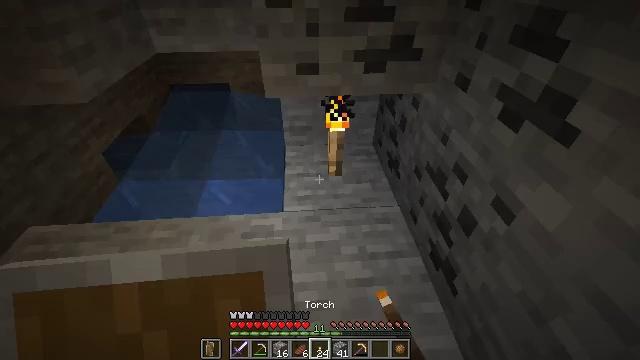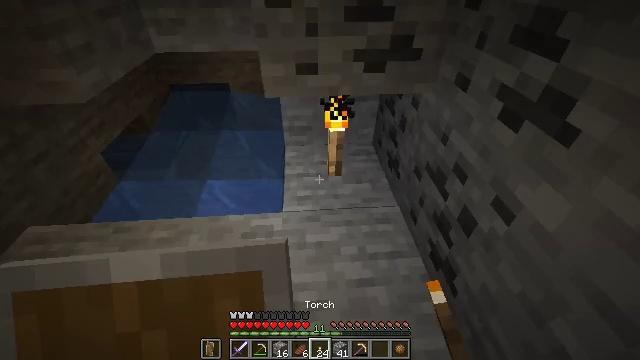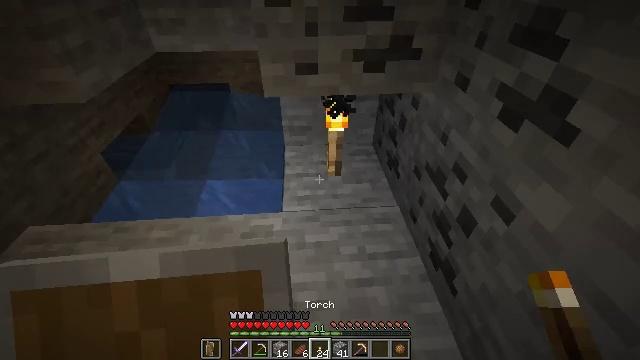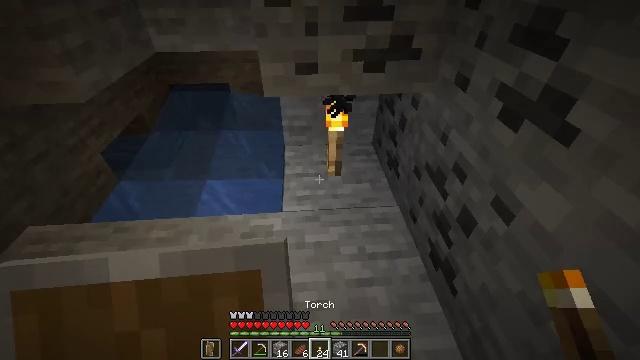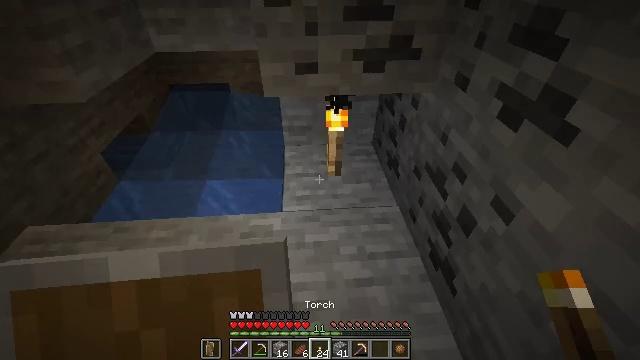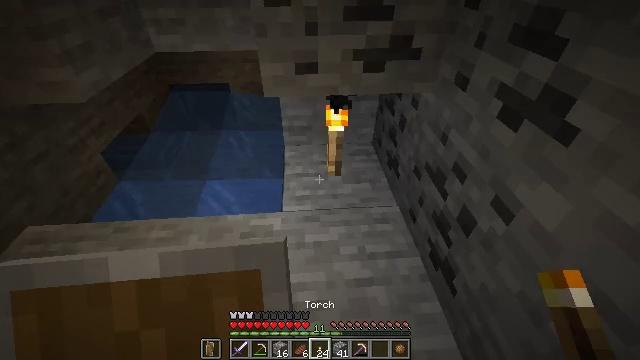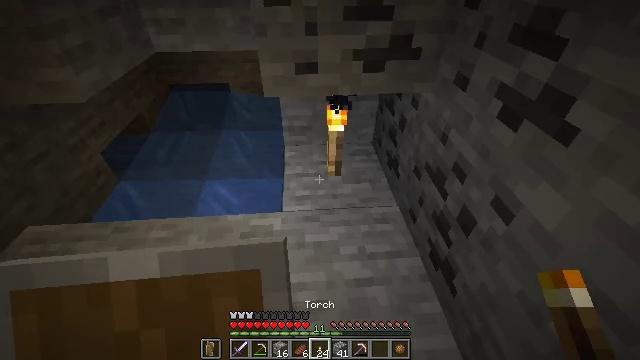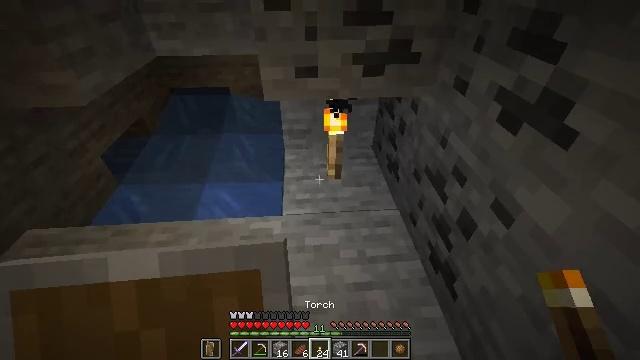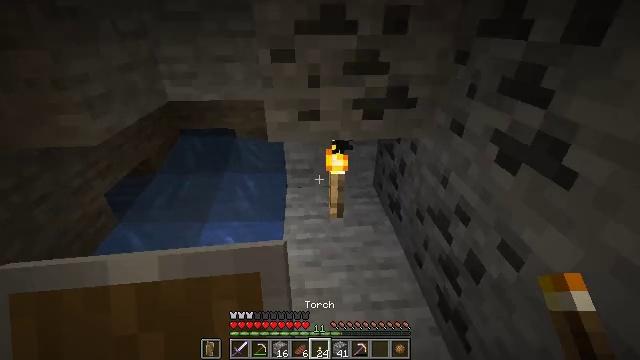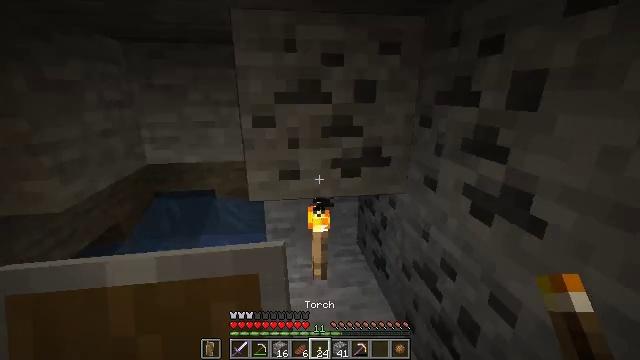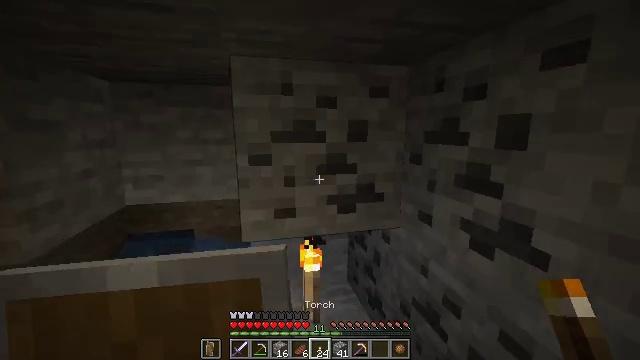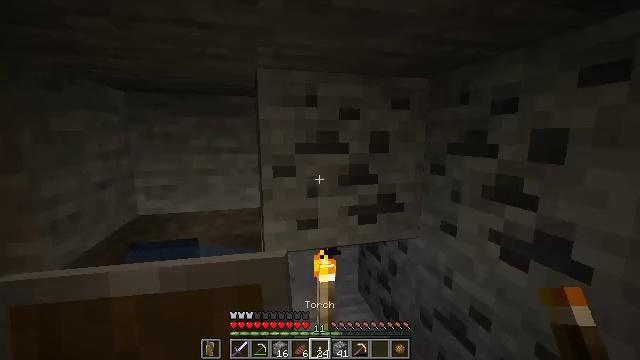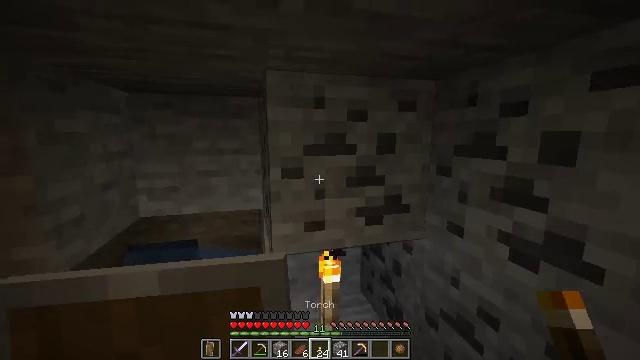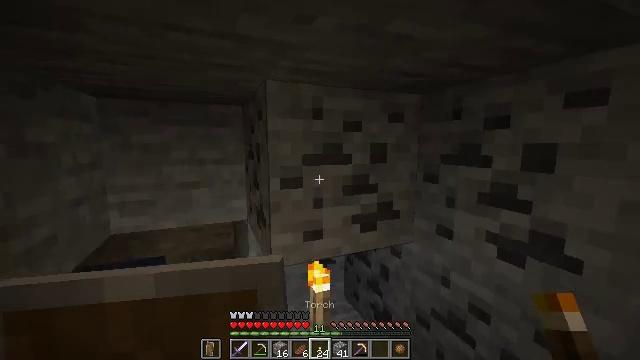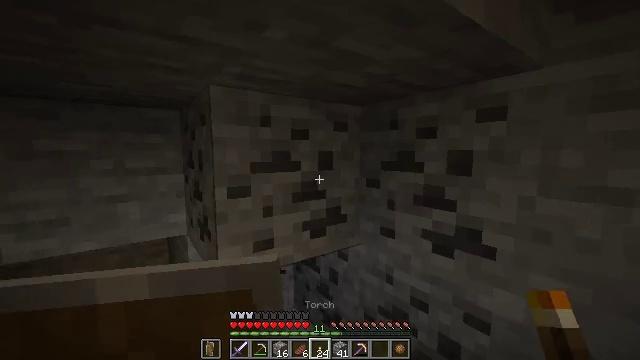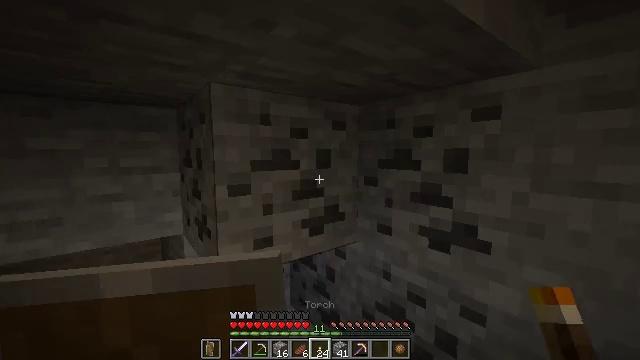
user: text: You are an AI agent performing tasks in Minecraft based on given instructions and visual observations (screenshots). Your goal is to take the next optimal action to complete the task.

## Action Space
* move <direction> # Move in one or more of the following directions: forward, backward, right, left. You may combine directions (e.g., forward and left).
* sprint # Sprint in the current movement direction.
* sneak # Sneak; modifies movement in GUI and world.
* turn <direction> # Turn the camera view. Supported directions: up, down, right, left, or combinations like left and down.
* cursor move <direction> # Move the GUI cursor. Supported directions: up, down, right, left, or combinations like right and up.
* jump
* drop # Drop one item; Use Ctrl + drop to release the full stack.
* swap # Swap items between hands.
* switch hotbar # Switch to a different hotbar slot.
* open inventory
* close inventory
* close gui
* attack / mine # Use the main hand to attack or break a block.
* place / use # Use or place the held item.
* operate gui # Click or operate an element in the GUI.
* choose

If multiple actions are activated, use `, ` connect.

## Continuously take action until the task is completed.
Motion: motion action
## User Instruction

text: Collect coal by mining the ore.
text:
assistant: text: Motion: no_op
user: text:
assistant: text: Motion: no_op
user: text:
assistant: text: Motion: no_op
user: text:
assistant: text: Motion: no_op
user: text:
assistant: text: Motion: no_op
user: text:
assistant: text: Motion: no_op
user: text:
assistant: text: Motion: no_op
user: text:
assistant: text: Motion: turn up
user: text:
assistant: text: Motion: turn right and up
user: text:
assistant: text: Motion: move left, turn right and up
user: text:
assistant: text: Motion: move left, turn up
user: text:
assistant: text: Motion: move left
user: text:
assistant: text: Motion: turn right and up
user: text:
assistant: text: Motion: turn right and up
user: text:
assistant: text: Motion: turn right
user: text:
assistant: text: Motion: no_op
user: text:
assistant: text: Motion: no_op
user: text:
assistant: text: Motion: no_op
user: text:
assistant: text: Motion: no_op
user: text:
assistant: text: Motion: no_op
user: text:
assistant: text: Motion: no_op
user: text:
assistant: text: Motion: no_op
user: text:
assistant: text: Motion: no_op
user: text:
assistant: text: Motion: no_op
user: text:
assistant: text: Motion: no_op
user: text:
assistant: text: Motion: no_op
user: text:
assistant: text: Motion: no_op
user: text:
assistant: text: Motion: no_op
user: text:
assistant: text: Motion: no_op
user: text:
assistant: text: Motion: no_op